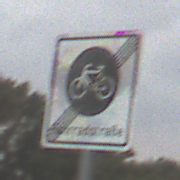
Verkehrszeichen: EndeFahrradstrasse
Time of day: MorningAfternoon
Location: Outdoor (Nature)
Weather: Overcast
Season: NotSpecified
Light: Natural